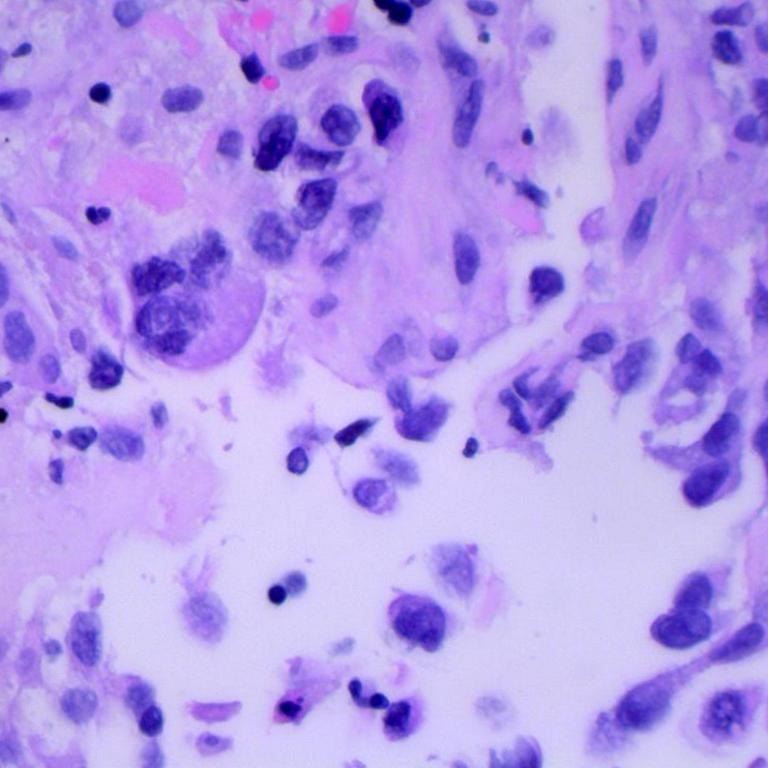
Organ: lung
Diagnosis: adenocarcinomas